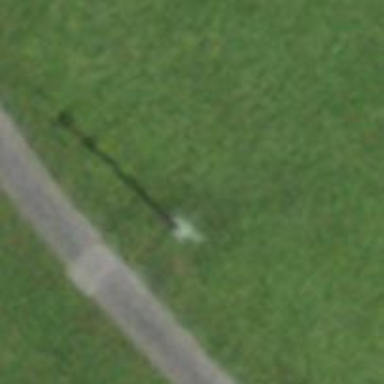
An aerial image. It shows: Pylon for aerialway.